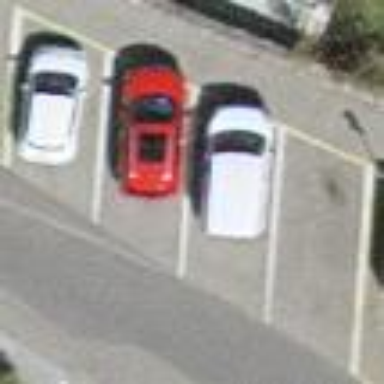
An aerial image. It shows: Street-side parking area with asphalt surface.